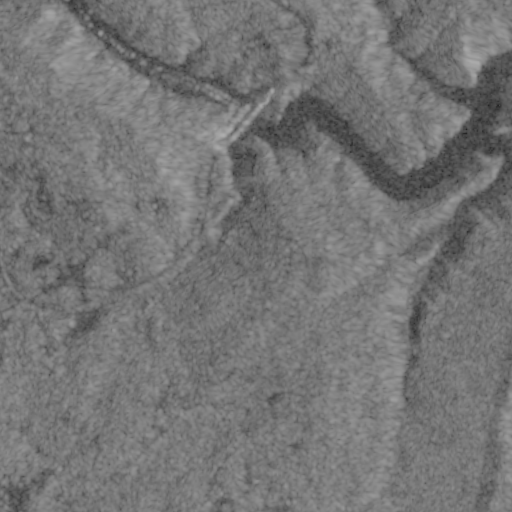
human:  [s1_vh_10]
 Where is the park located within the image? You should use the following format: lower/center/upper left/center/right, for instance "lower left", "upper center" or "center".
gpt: The park is located in the lower center of the image.
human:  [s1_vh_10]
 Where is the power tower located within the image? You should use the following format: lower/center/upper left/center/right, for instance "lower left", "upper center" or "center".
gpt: The power tower is located in the lower right of the image.
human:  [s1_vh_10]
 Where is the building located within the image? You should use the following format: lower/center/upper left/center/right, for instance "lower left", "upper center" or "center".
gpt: There is no building in the image.

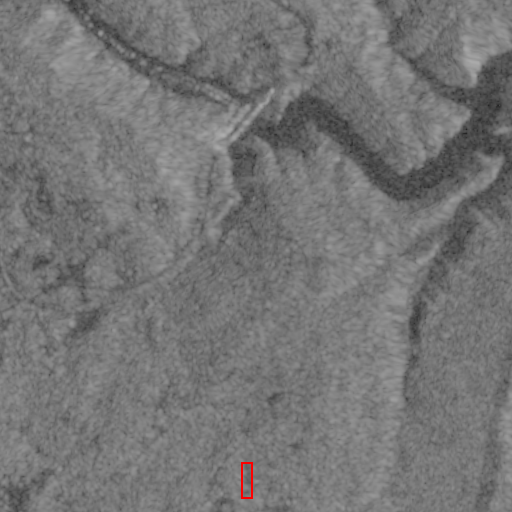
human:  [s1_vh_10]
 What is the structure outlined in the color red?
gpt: The structure outlined in red is a park.
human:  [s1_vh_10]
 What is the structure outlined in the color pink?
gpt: There is no pink outline.